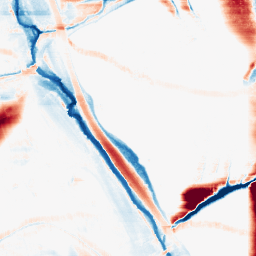
Category: morphological
Decomposition family: morphological_rect
Decomposition parameters: operation: average
width: 50
height: 10
Upsampling method: bspline
Upsampling parameters: scale: 4
Upsampling scale: 4